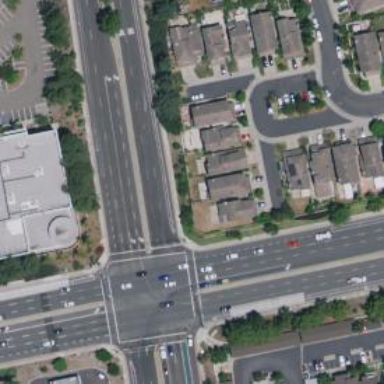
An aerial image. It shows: Secondary road with separate asphalt sidewalk.